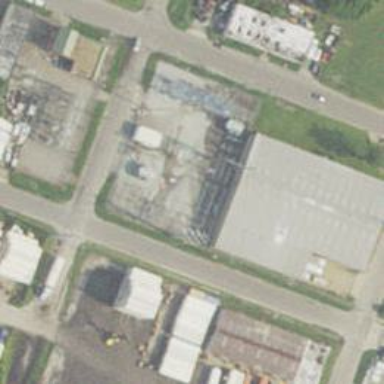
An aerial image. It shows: Power substation.